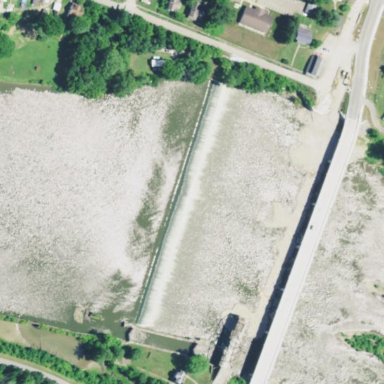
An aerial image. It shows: Weir along the waterway.